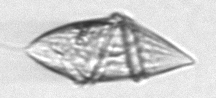
Label: Gyrodinium